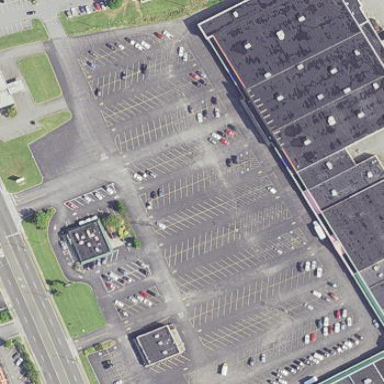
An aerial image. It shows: Parking area with surface.